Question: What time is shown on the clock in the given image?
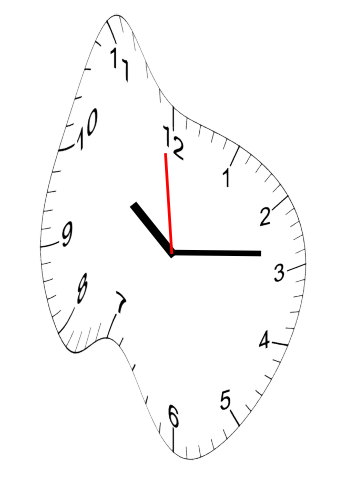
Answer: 10:13:59